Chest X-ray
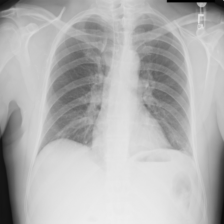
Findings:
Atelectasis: positive
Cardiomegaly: negative
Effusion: negative
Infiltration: negative
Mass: negative
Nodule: negative
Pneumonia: negative
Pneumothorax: negative
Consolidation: negative
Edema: negative
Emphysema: negative
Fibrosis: negative
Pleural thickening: negative
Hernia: negative